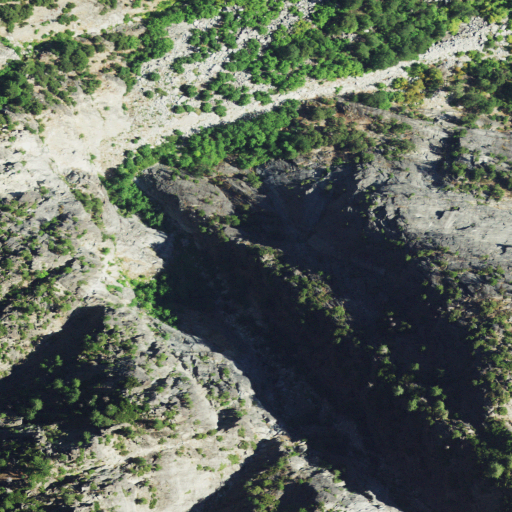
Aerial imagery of mountain in California named Moran Point containing evergreen forest and shrub